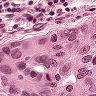
Metastatic tissue present: yes